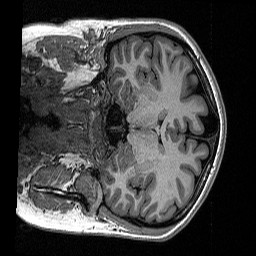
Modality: T1w
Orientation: coronal
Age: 21
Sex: female
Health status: healthy
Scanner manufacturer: siemens
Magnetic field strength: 1.5 T
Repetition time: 2.73 s
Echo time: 0.00357 s